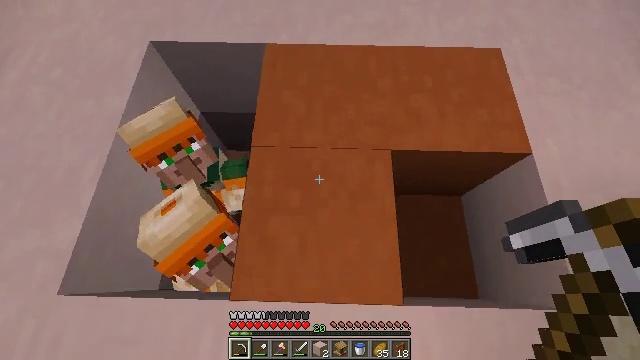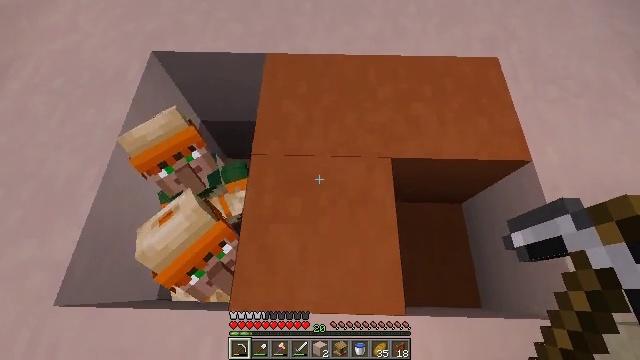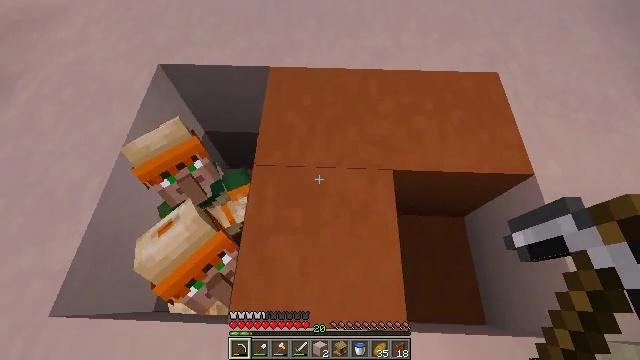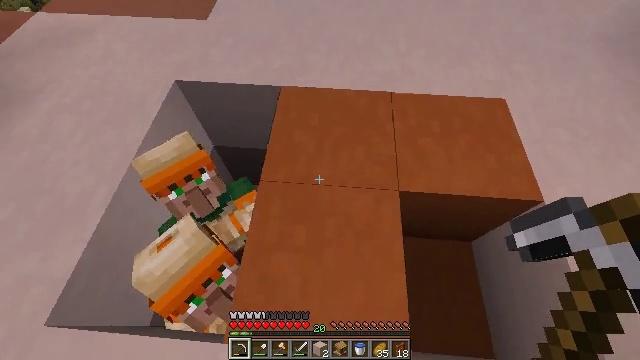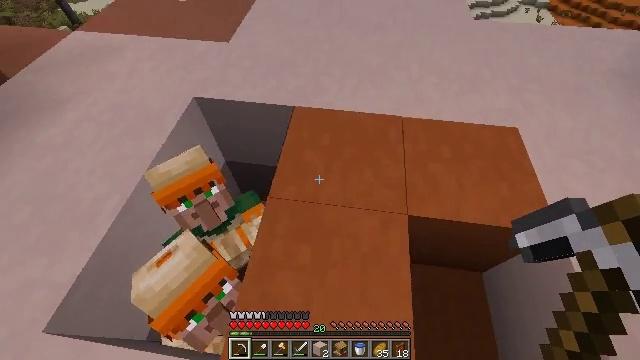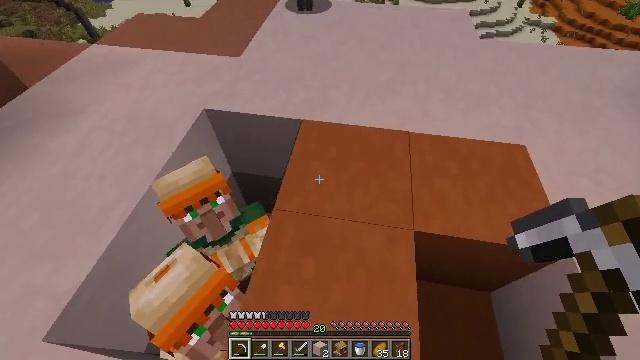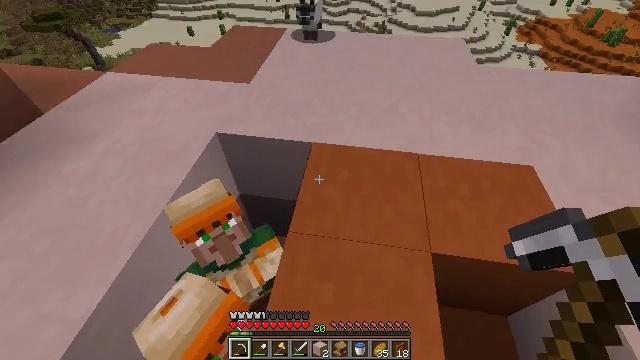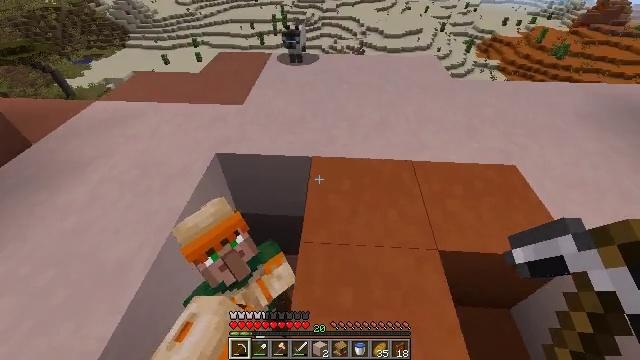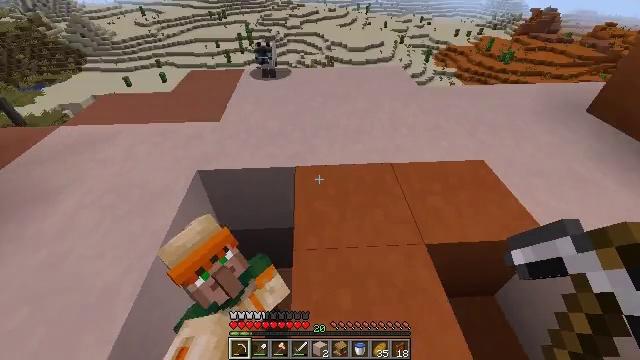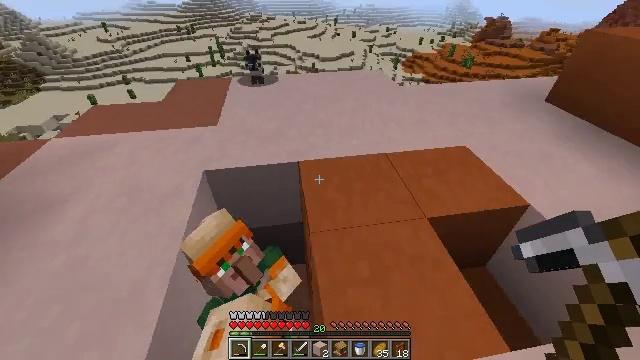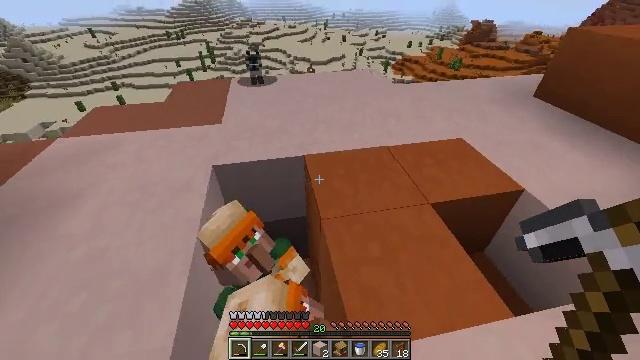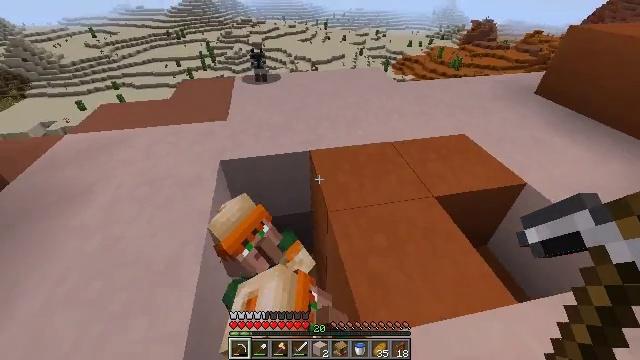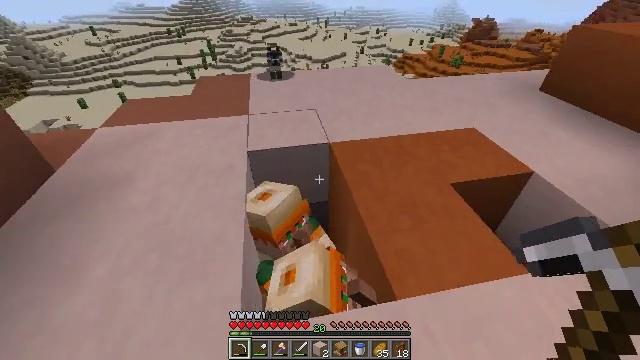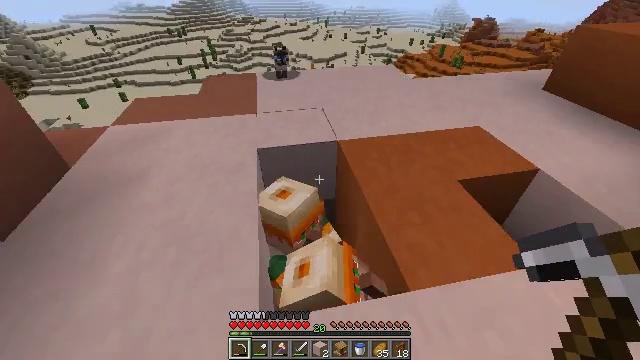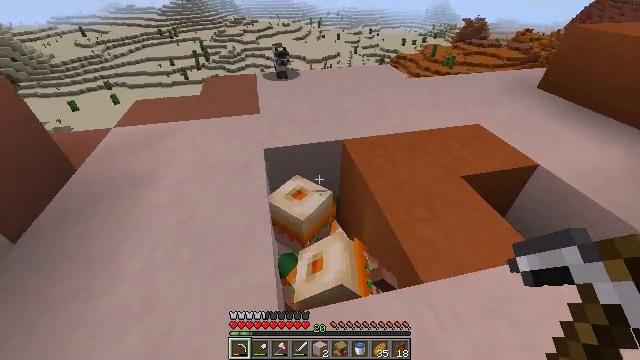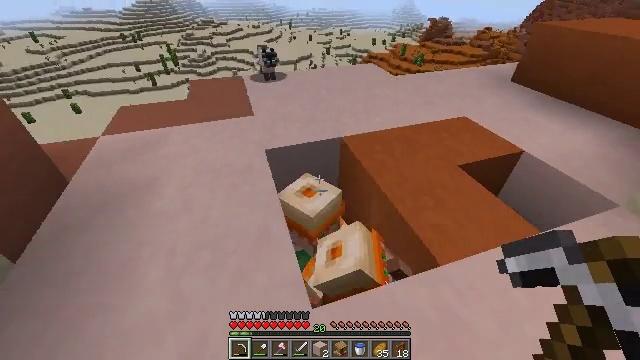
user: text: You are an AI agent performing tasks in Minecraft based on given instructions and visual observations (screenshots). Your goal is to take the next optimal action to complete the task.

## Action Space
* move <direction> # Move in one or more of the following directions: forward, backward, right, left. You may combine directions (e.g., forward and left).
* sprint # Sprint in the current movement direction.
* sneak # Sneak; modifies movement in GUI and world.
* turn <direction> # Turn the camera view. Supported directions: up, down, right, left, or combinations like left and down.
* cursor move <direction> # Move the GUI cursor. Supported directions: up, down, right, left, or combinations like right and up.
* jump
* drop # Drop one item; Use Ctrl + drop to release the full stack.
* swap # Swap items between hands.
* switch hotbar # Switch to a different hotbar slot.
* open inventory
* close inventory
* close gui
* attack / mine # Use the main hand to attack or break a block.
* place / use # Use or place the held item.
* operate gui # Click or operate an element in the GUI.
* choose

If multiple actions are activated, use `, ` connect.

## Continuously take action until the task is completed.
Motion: motion action
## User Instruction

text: Attack the white terracotta to collect it.
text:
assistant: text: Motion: turn up
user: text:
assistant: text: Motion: turn up
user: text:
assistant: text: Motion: turn left and up
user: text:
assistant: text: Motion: turn left and up
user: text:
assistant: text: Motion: move left, turn left and up
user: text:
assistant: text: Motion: move back and move left, turn up
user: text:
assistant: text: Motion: move back and move left, turn right and up
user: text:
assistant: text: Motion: move back and move left, turn right and up
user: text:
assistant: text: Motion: move back and move left, turn right and up
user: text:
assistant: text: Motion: move back and move left, turn right
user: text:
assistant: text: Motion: move back and move left
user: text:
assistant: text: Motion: move back and move left
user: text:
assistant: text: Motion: move left
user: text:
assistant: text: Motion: move left, turn right
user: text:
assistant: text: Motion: move left, turn right
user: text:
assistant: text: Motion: move left, turn right
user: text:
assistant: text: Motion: move left, turn right
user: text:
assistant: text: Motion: move left, turn right
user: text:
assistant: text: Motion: move left, turn right and up
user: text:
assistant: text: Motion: turn right
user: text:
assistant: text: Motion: turn right
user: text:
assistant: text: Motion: no_op
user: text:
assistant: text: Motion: no_op
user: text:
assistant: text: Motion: move left
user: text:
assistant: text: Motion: move left
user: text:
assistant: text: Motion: move left
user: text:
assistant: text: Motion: move left
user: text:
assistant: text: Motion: move left
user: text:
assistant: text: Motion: move left, turn right
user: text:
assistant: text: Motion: move left, turn right